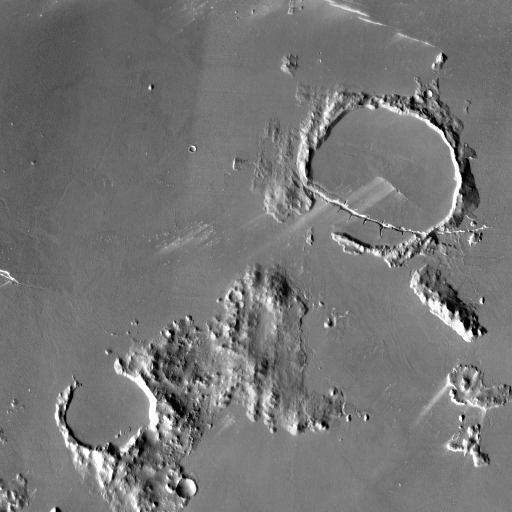
Crater classes present: Background, Other, Buried